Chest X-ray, AP view. Patient: 40 years old, sex F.
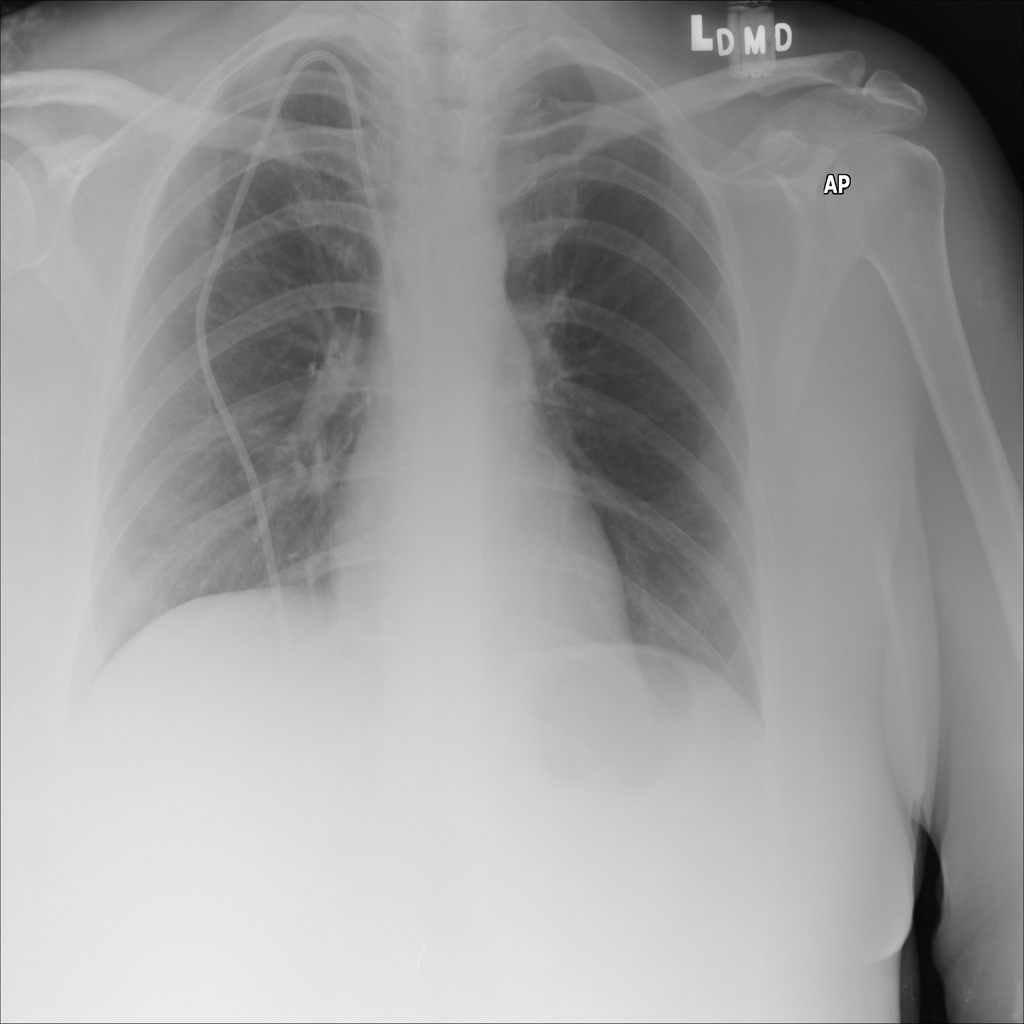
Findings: Edema